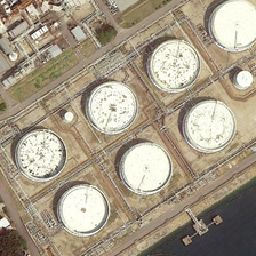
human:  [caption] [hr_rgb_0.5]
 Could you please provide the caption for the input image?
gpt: Seven large white reservoirs are in the factory by the river.

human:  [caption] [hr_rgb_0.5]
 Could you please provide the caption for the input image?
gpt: Many houses and trees are beside many reservoirs.

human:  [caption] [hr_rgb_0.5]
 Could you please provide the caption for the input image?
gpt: There are seven big white tanks in the factory by the river.

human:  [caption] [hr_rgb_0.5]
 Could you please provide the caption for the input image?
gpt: eight storagetanks are near the residential area .

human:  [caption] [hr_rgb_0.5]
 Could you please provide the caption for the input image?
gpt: Many houses and trees are next to many oil tanks.